Field crop: maize
Growth stage: 2
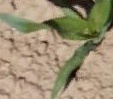
Species: maize